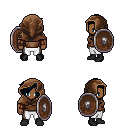
a pixel art fantasy rpg character, male body template, human, dark skin, brown pirate shirt, white pants, raven pixie cut hairstyle, cloth hood, cloth bracers, black shoes, shield, four views (front, back, left, right), 2x2 character sprite sheet, small pixel art, hard edges, no anti-aliasing